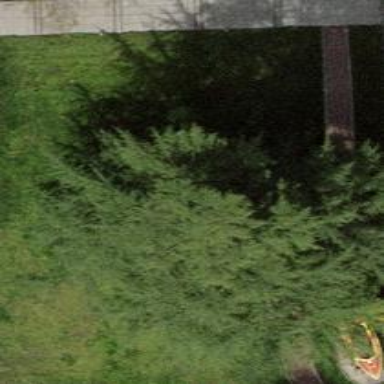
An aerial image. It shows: Evergreen needle-leaved tree.